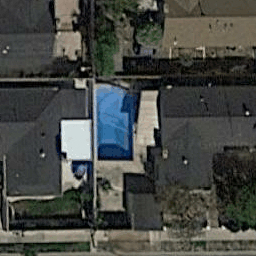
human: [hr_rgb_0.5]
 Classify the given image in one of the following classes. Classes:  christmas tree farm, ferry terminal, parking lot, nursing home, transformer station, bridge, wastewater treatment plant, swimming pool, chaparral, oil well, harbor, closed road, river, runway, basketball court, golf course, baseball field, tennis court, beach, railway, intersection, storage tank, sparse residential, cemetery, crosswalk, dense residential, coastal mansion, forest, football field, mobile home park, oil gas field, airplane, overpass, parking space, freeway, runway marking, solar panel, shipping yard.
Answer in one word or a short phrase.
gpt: swimming pool